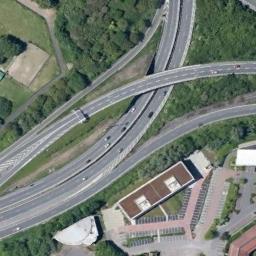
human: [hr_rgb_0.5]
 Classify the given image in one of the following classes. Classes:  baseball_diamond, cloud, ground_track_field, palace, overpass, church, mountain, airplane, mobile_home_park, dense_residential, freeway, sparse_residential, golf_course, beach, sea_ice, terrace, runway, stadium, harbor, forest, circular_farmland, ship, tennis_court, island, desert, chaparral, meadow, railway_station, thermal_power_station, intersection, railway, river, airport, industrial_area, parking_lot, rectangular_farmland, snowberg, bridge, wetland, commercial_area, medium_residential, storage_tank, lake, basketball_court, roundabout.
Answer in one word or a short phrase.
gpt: overpass